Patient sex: M
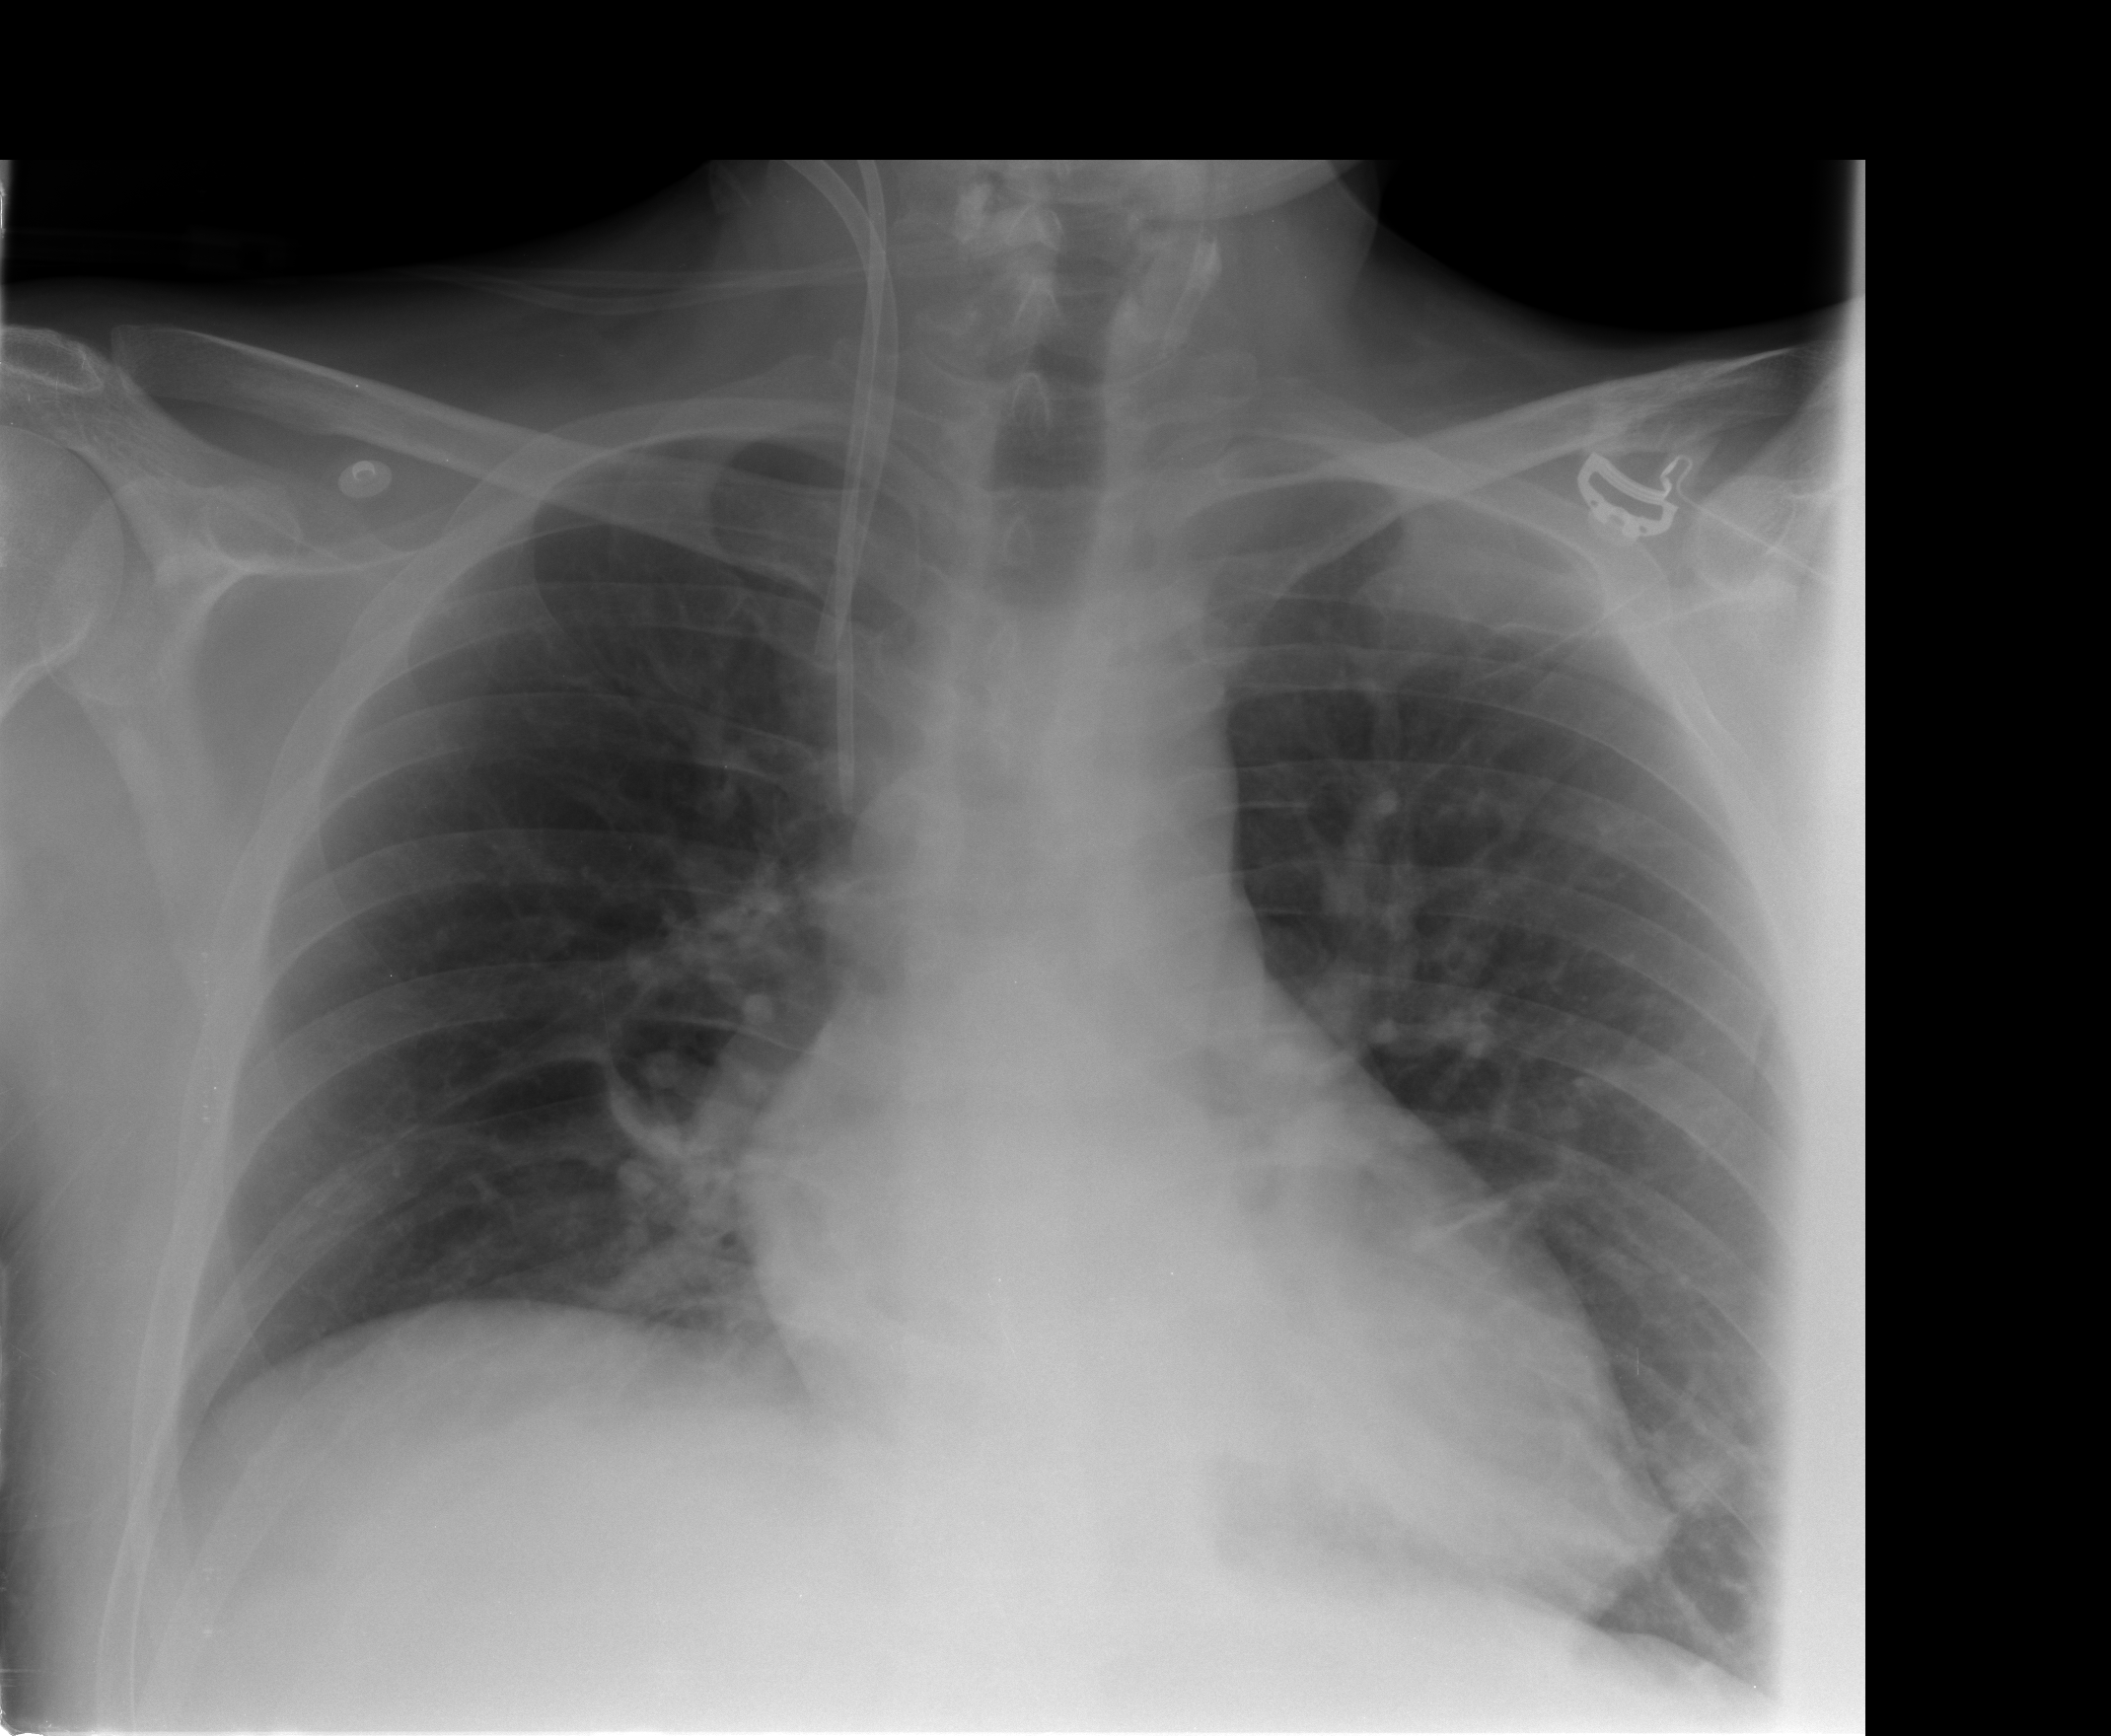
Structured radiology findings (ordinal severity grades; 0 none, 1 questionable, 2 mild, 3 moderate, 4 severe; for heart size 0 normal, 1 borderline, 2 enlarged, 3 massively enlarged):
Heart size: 0
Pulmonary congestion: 0
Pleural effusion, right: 0
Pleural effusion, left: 0
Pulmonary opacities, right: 0
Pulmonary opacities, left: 0
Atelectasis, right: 1
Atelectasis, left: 1